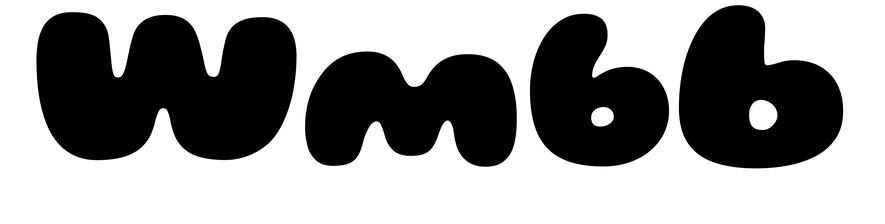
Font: Gluten_Black